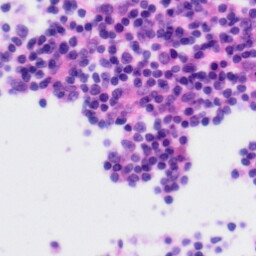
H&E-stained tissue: Tonsil